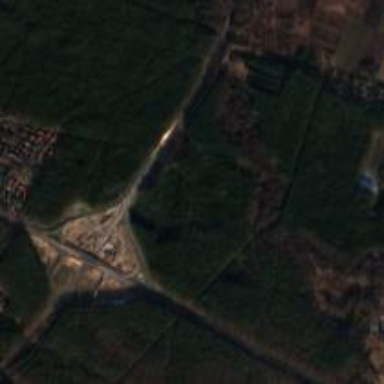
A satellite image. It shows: Motorway junction.